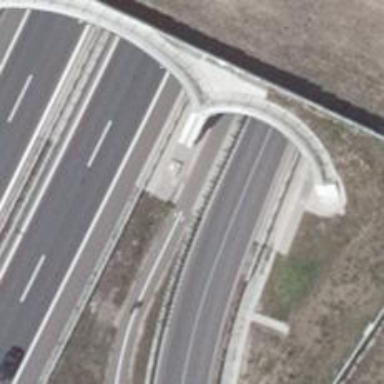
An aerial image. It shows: Tunnel with asphalt path running through it.